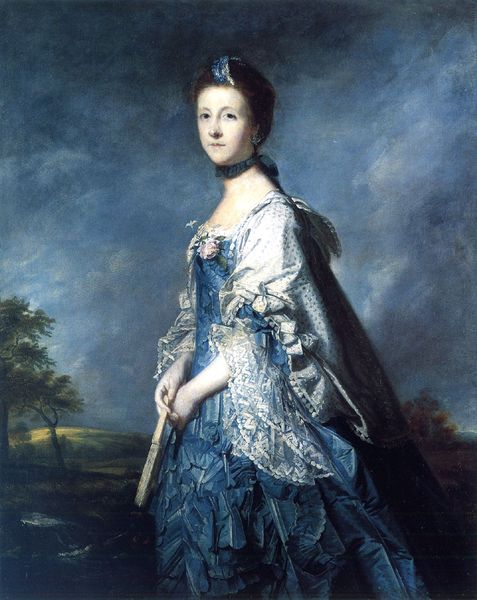
Titel: Diana Sackville
Künstler: Sir Joshua Reynolds
Institution: Huntington Art Collections, San Marino, California
Schlagwörter: baum, blau, dunkel, gemälde, himmel, kopf, umhang, weiß, wolken, bäume, landschaft, blume, blumen, braun, frau, frisur, handschuh, hell, kleid, mund, nacht, nase, ohrring, profil, schmuck, blüte, blüten, dame, rose, tuch, wiese, fächer, augen, barock, blass, gesicht, spitze, ärmel, hals, hände, portrait, porträt, feld, hügel, natur, auge, mantel, reich, stickerei, adel, ohrringe, brünett, dekoltee, diadem, seitlich, halsband, weib, schmal, halstuch, face, rüschen, dünn, bleich, adlige, königin, näschen, oil, blue, painting, ohrstecker, sky, woman, haslband, canvas, rocke, weibsbild, skirt